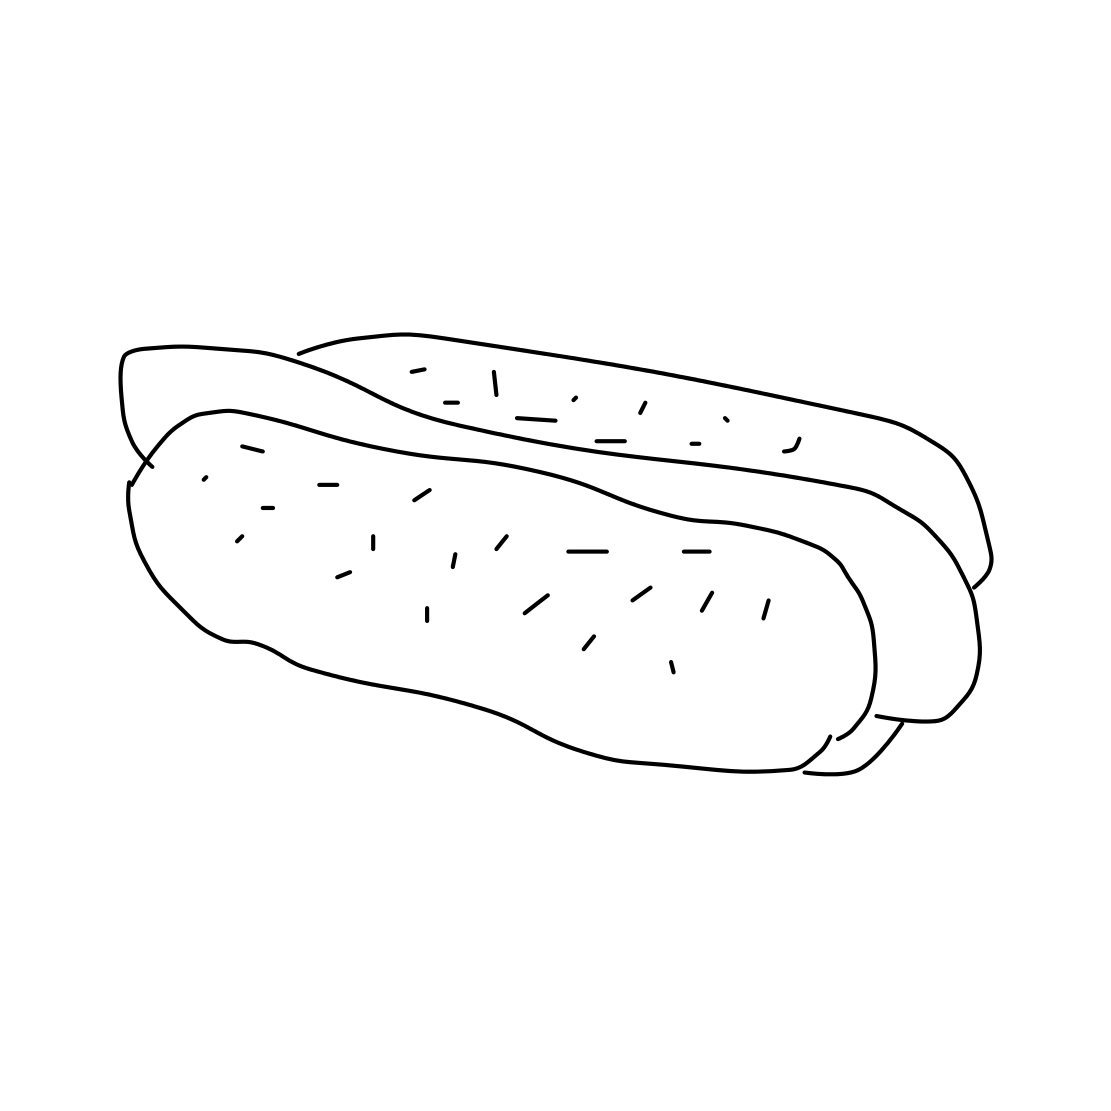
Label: hot-dog